Question: Here's the error:

It says the source of the exception is on Line20 of my class. Here is my class:
'''
using System;
using System.Collections.Generic;
using System.ComponentModel;
using System.Drawing;
using System.Data;
using System.Linq;
using System.Text;
using System.Windows.Forms;
using System.Collections.ObjectModel;
namespace WebServiceScanner
{
public partial class imageList : UserControl
{
private int XPosition = 0;
public imageList()
{
InitializeComponent();
Images.CollectionChanged += new System.Collections.Specialized.NotifyCollectionChangedEventHandler(Images_CollectionChanged);
}
public ObservableCollection<selectablePicture> Images { get; set; }
public void AddImage(selectablePicture image)
{
Images.Add(image);
}
public void RemoveImage(selectablePicture image)
{
Images.Remove(image);
}
public void MoveImageLeft(int index)
{
selectablePicture tmpImage = Images[index];
Images[index] = Images[index - 1];
Images[index - 1] = tmpImage;
}
public void MoveImageRight(int index)
{
selectablePicture tmpImage = Images[index];
Images[index] = Images[index + 1];
Images[index + 1] = tmpImage;
}
void Images_CollectionChanged(object sender, System.Collections.Specialized.NotifyCollectionChangedEventArgs e)
{
RedrawImages();
}
private void RedrawImages()
{
foreach (var picture in Images)
{
picture.Location = new Point(XPosition + panel1.AutoScrollPosition.X, 0);
XPosition += 130;
panel1.Controls.Add(picture);
}
}
}
}
'''
Maybe I'm doing something dumb like setting an event handler at the constructor. Any ideas? This user control isn't really that complex, so there are few places where something could be wrong.
If you guys need more information please let me know.
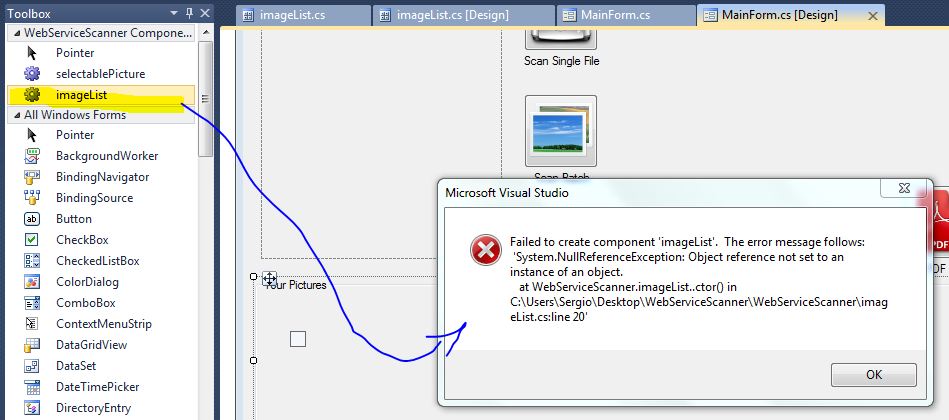
Answer: Add a statement to instantiate 'Images'.
'''
public imageList()
{
InitializeComponent();
Images = new ObservableCollection<selectablePicture>();
Images.CollectionChanged += new System.Collections.Specialized.NotifyCollectionChangedEventHandler(Images_CollectionChanged);
}
'''